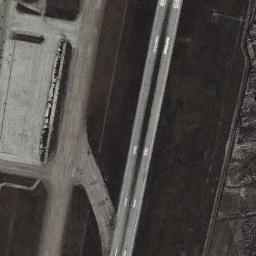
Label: runway